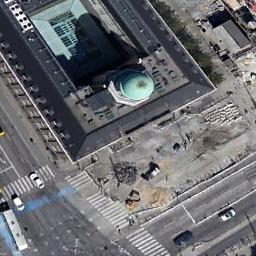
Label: church